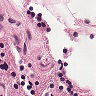
Metastatic tissue present: no